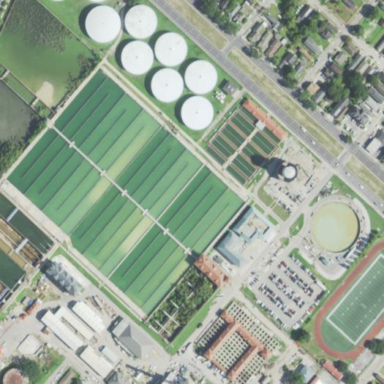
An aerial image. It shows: Wastewater plant.